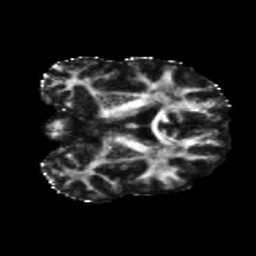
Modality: FA
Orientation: coronal
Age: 54
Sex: male
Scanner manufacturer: siemens
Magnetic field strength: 3 T
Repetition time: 5.25 s
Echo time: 0.08 s